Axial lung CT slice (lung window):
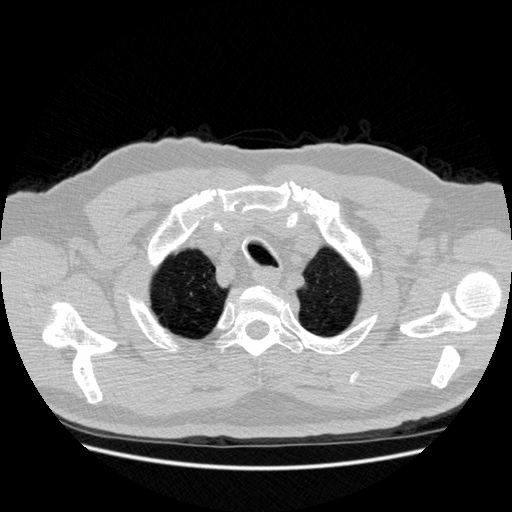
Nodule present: no